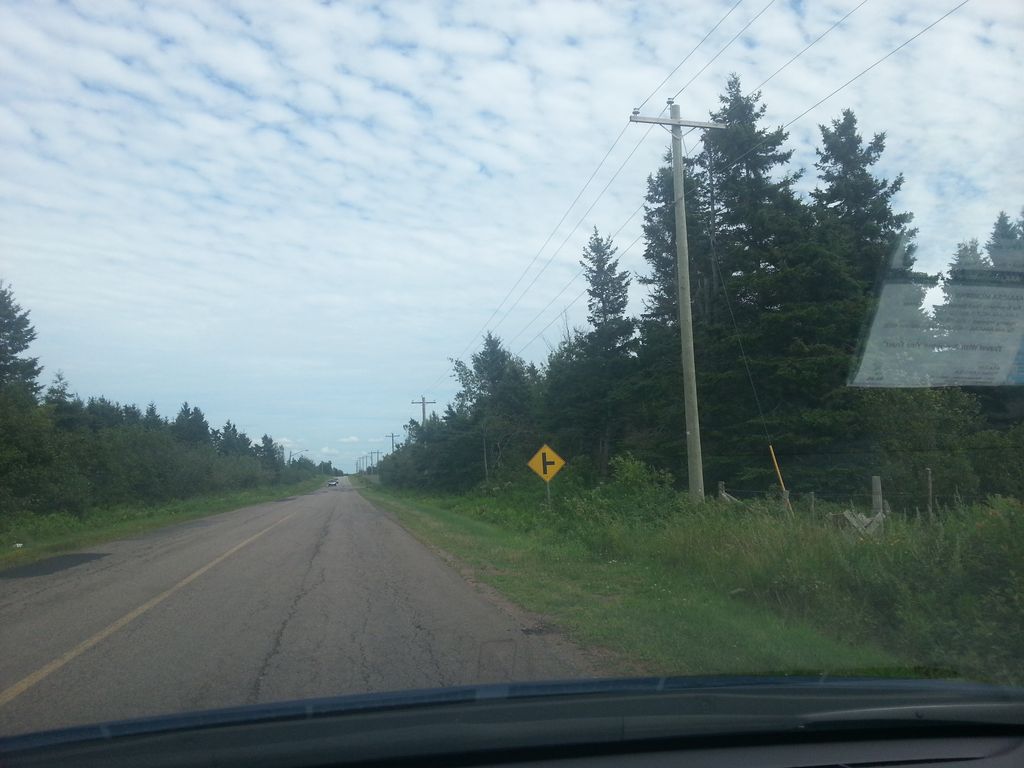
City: charlottetown